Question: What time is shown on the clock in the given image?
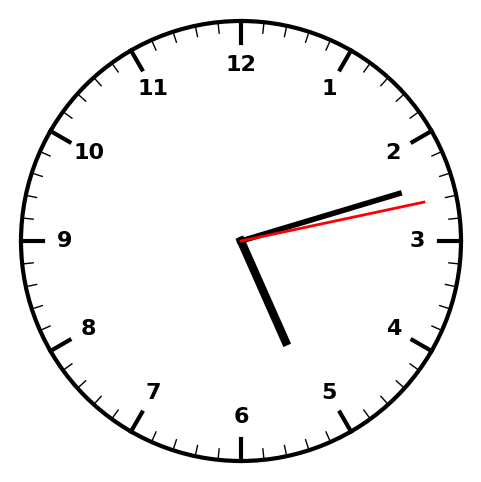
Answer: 05:12:13